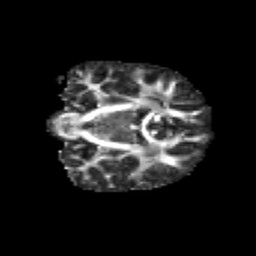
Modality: FA
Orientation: coronal
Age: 13
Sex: female
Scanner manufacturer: siemens
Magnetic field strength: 3 T
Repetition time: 3.8 s
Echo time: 0.07 s